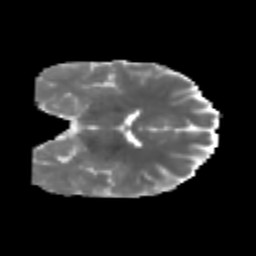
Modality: MD
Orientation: coronal
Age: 28
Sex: male
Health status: healthy